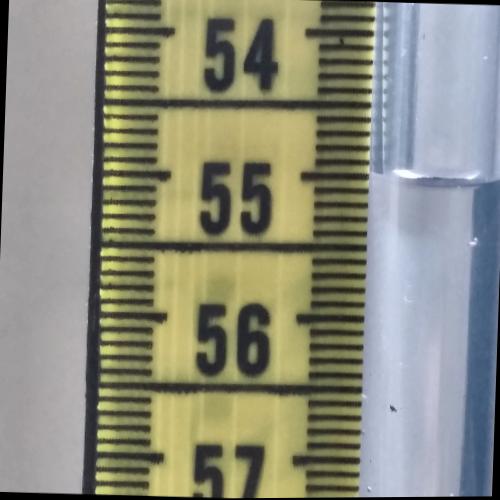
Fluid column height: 55.0 cm